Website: apple
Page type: payment
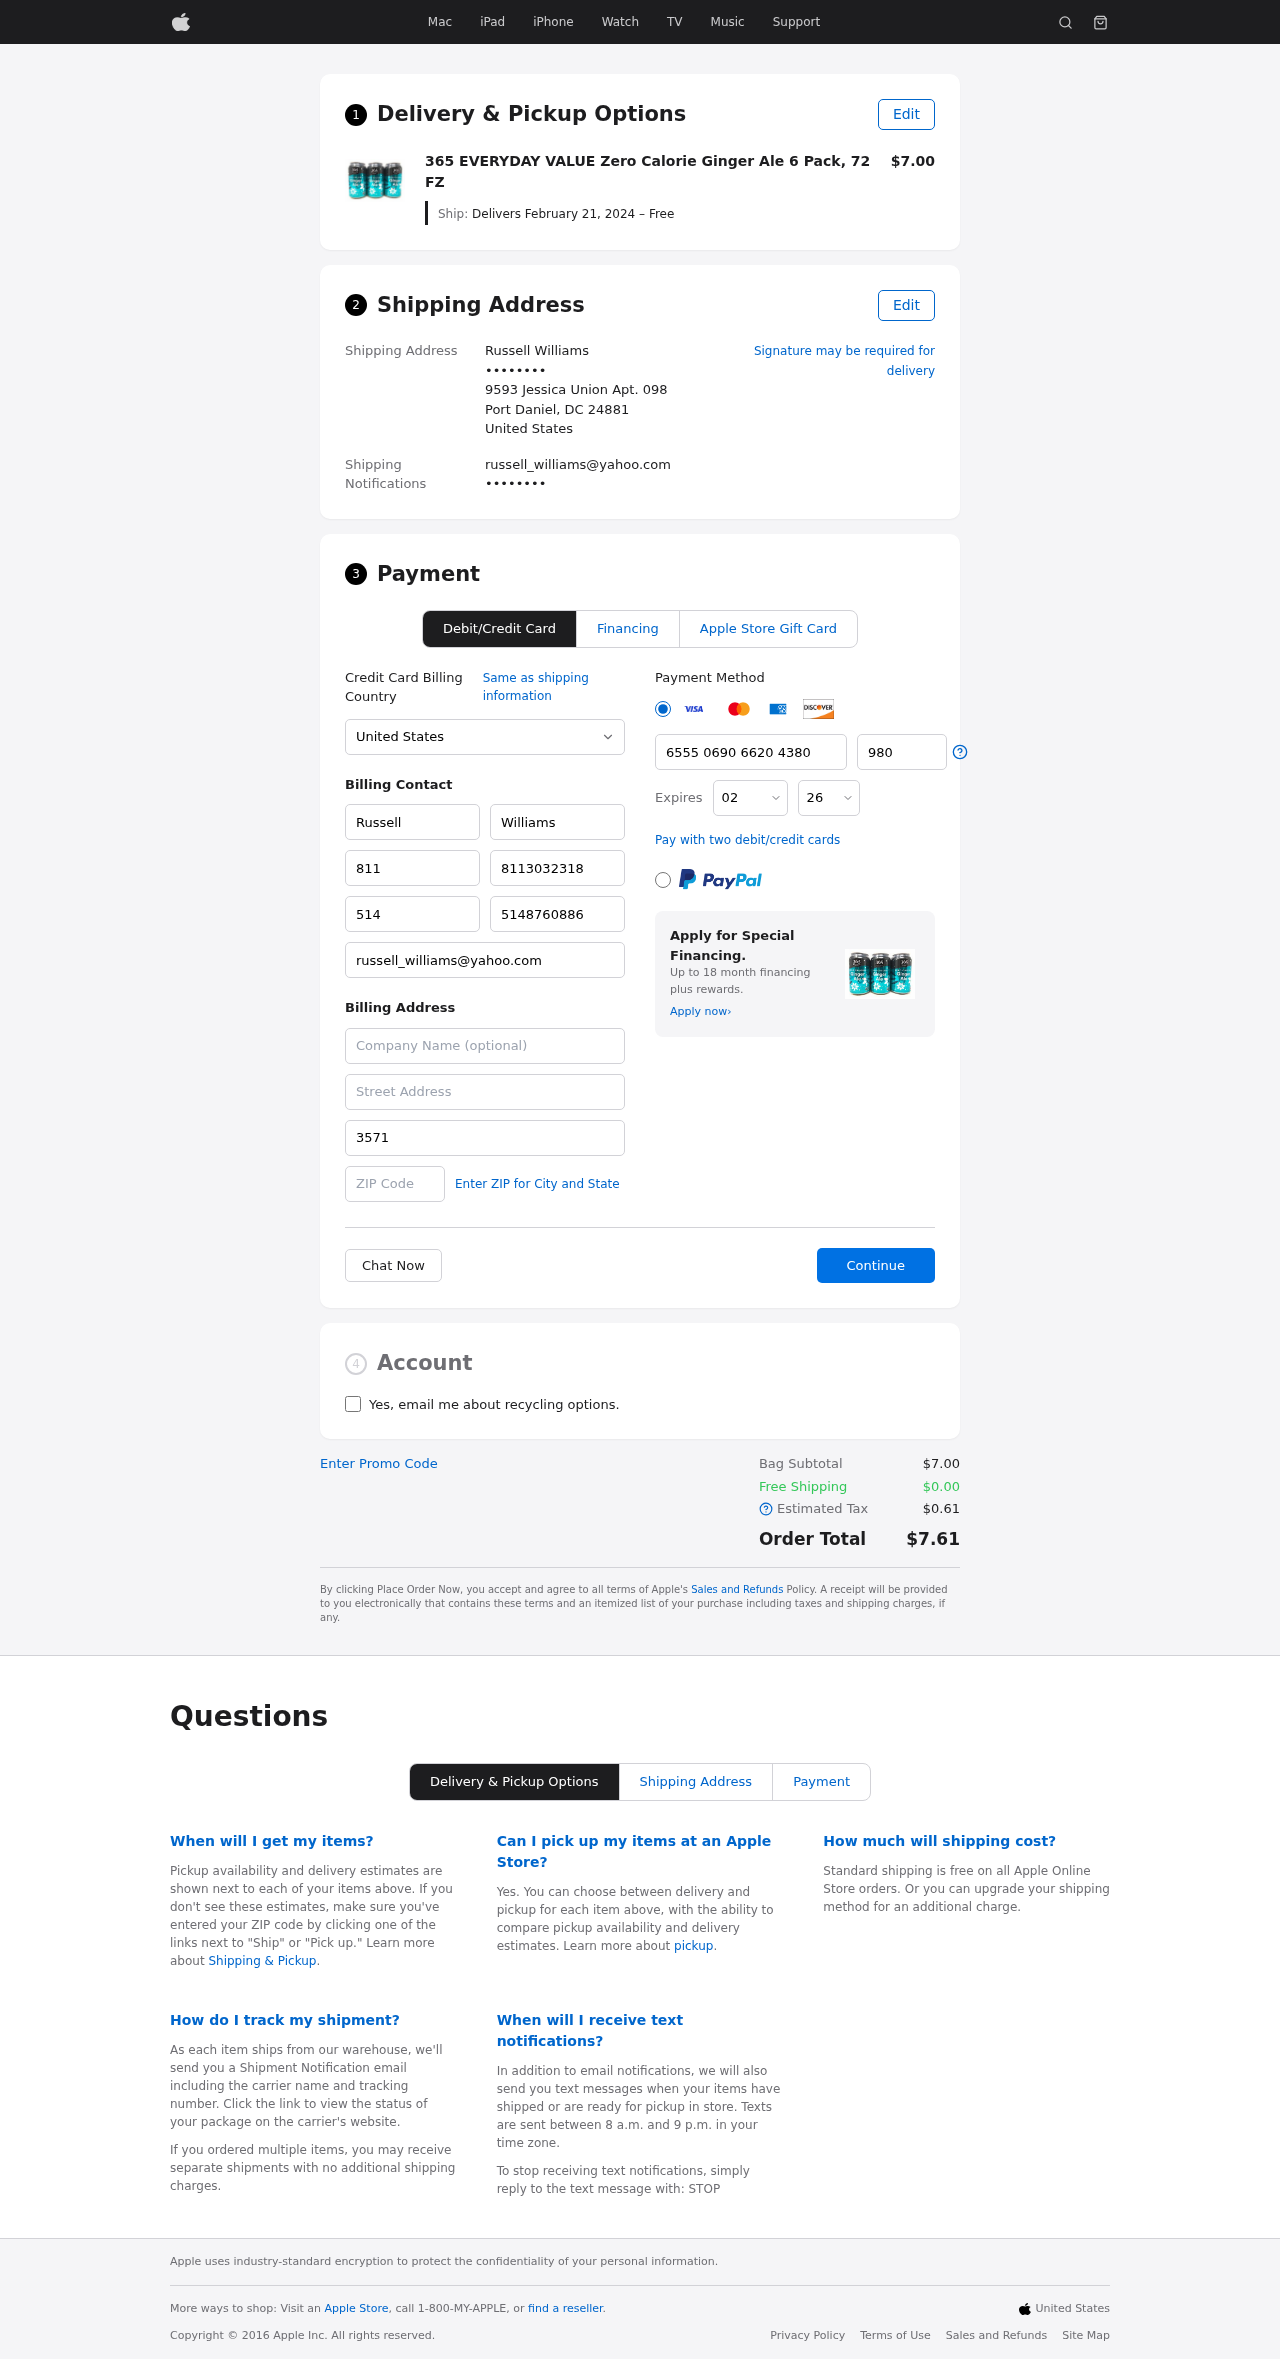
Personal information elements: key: PII_CARD_CVV
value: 980
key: PII_CARD_EXPIRY_MONTH
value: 02
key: PII_CARD_EXPIRY_YEAR
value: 26
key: PII_CARD_NUMBER
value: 6555 0690 6620 4380
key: PII_CITY_STATE_ZIP
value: Port Daniel, DC 24881
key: PII_COUNTRY
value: United States
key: PII_EMAIL
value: russell_williams@yahoo.com
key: PII_EMAIL2
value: russell_williams@yahoo.com
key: PII_FIRSTNAME
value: Russell
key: PII_FULLNAME
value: Russell Williams
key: PII_LASTNAME
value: Williams
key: PII_PHONE3
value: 8113032318
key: PII_PHONE_ALT
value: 5148760886
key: PII_PHONE_ALT_AREA
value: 514
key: PII_PHONE_AREA
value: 811
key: PII_SECURITY_CODE
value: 3571
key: PII_STREET
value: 9593 Jessica Union Apt. 098
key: PII_PHONE
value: ••••••••
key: PII_PHONE2
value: ••••••••
Product elements: key: PRODUCT1_NAME
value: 365 EVERYDAY VALUE Zero Calorie Ginger Ale 6 Pack, 72 FZ
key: PRODUCT1_PRICE
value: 7
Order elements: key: ORDER_DELIVERY_DATE
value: Delivers February 21, 2024 – Free
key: ORDER_SUBTOTAL
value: $7.00
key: ORDER_SHIPPING_COST
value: $0.00
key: ORDER_TAX
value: $0.61
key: ORDER_TOTAL
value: $7.61